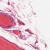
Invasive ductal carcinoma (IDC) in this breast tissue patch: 0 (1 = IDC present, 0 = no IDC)